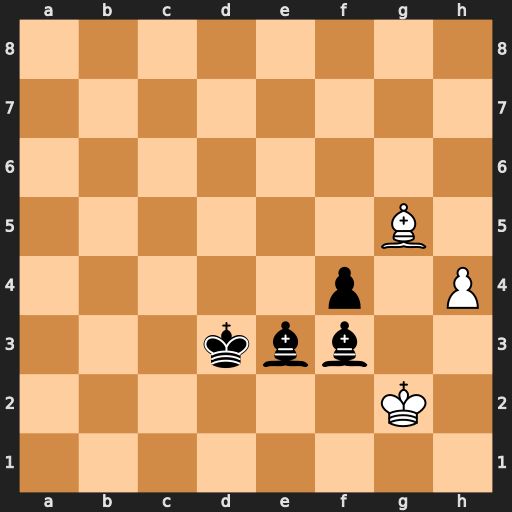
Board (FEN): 8/8/8/6B1/5p1P/3kbb2/6K1/8
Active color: w
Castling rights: -
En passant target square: -
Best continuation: Kxf3 Kd4 Bxf4 Bg1 Kg4